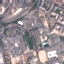
Land use / land cover class: Industrial